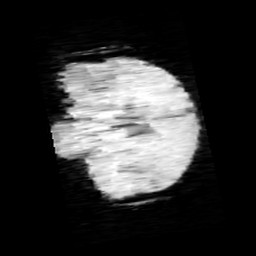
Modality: minIP
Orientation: coronal
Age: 9
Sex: female
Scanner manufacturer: siemens
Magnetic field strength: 3 T
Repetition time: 0.027 s
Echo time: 0.02 s